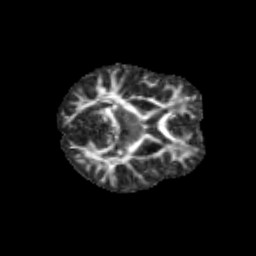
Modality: FA
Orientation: axial
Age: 9
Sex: female
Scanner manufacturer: siemens
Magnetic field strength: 3 T
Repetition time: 3.8 s
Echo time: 0.07 s